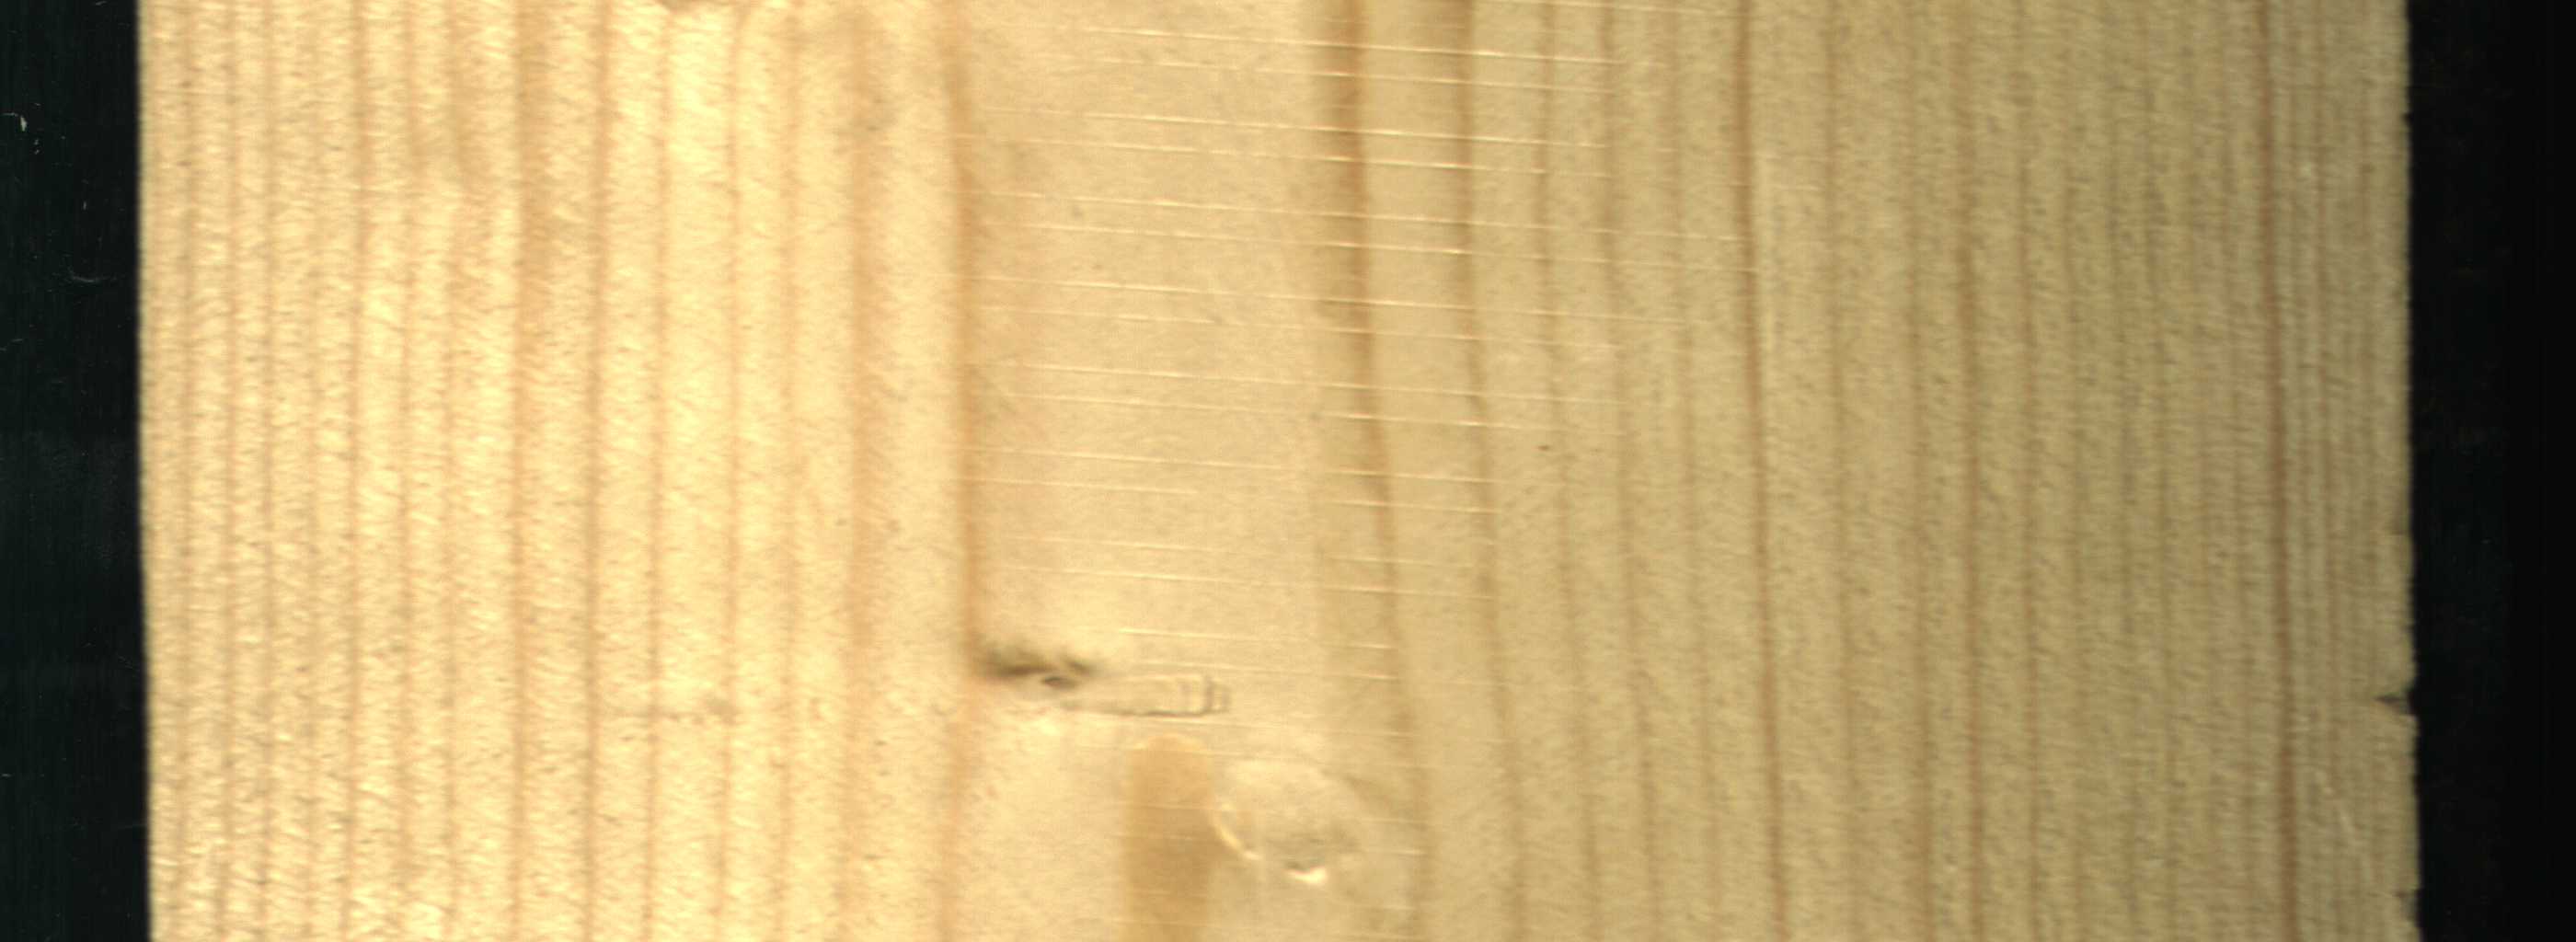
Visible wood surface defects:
Live_Knot